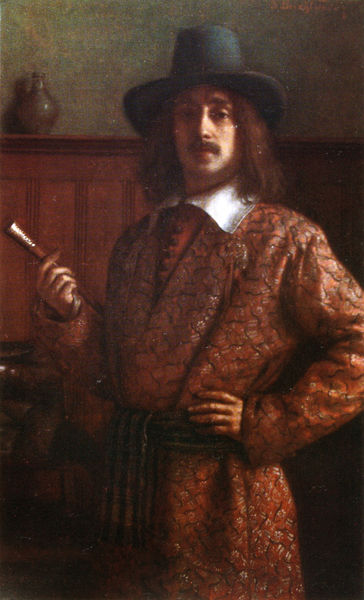
Titel: Herr im Brokatmantel
Künstler: Simeon Buchbinder
Standort: München
Institution: Privatbesitz
Schlagwörter: blau, dunkel, gemälde, hand, mann, schatten, weiß, grün, braun, fenster, finger, frisur, geste, grau, haar, hell, hintergrund, holz, hut, licht, mund, nase, orange, raum, schwarz, stuhl, stützen, zimmer, blick, gürtel, haus, rot, schal, tuch, fächer, malerei, muster, anzug, bart, hemd, jacke, jung, schnurrbart, wand, augen, band, falten, gesicht, inkarnat, kragen, mensch, samt, stehen, bildnis, holland, hände, innenraum, niederlande, portrait, porträt, sonne, haare, mantel, pose, sessel, stehend, händler, innen, kaufmann, frontal, lippe, locken, poträt, stock, kanne, keramik, krug, vase, schärpe, taille, schrank, haltung, tag, schnäuzer, glanz, maler, morgenmantel, bauch, edel, wange, knöpfe, schnauzer, selbstporträt, hutkrempe, weste, gefäß, stolz, blumenmuster, halblang, künstler, bürger, selbstbildnis, posieren, pinsel, bademantel, zigarette, wohlhabend, hüfte, dandy, pfeiffe, oberlippenbart, selbstbewusst, vertäfelung, bord, panele, rembrand, bohemien, harre, hutä, lederpolster, morgenrock, schrankwand, selbstbildinis, silbergriff, sstuhl, tehen, wands, ktug, poorträt